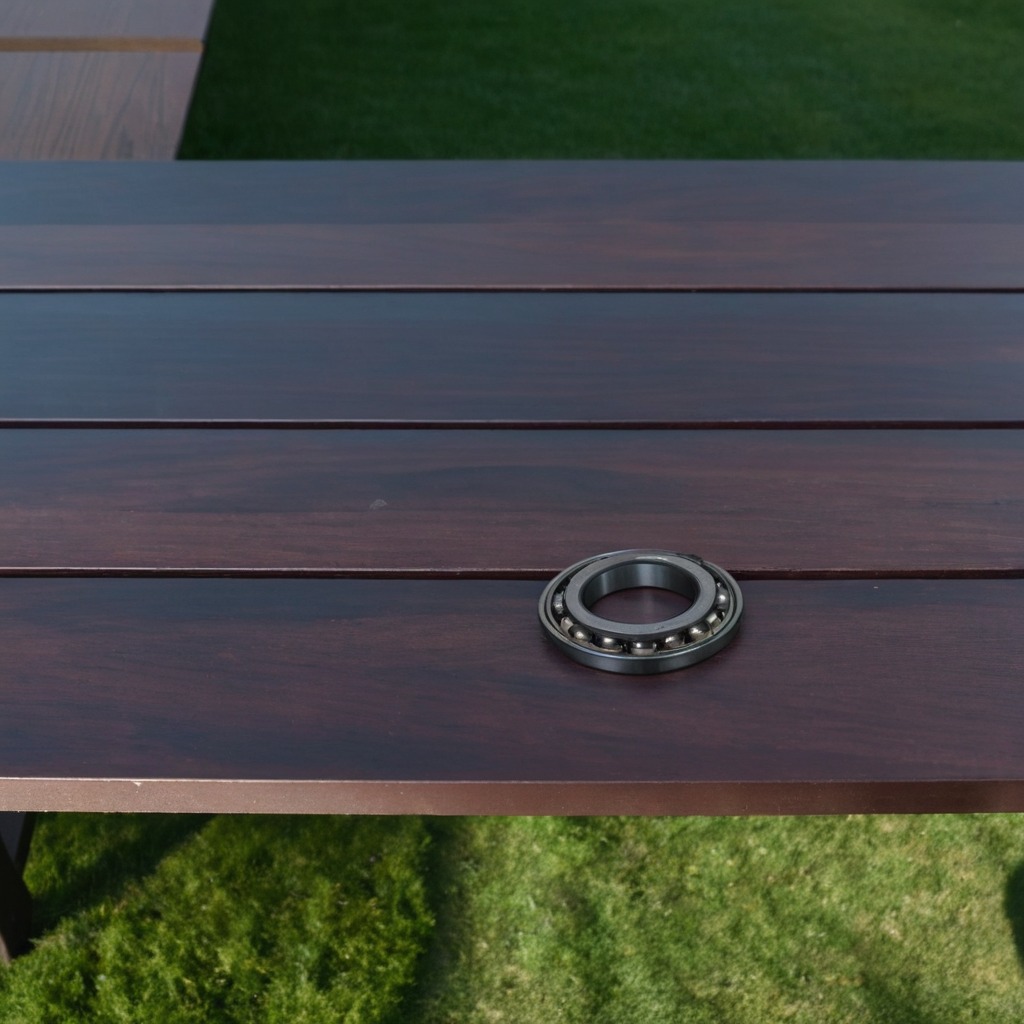
A metal ball bearing is lying on the wood workbench.